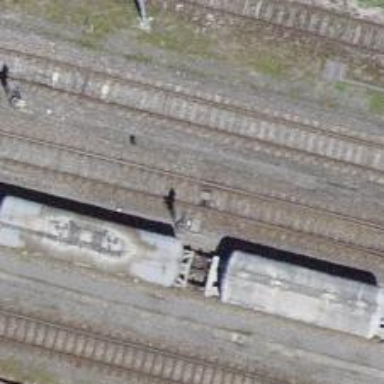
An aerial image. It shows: Railway switch.